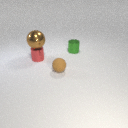
large brown metal sphere above small red metal cylinder